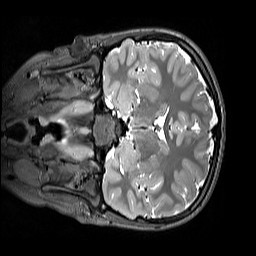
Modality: T2w
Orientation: coronal
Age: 12
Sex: female
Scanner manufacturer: siemens
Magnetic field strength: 3 T
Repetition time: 3.2 s
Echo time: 0.408 s